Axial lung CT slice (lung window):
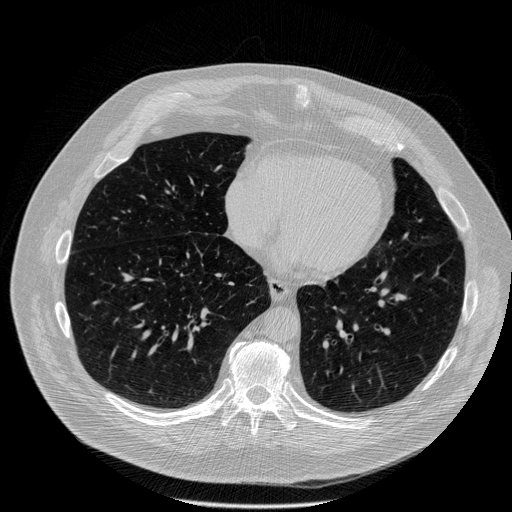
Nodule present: no